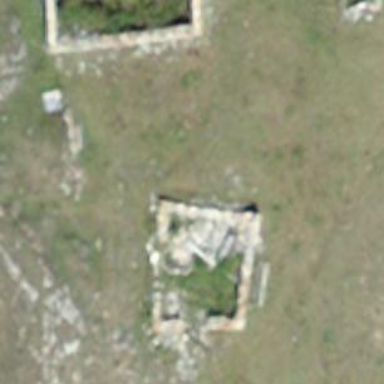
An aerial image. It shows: Historic building in ruins.